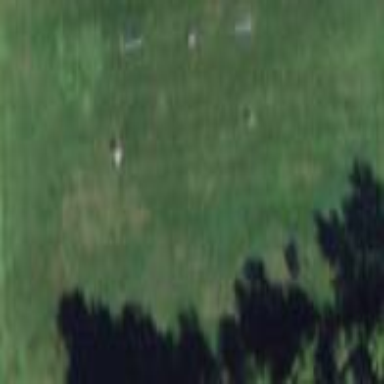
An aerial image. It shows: Soccer pitch for leisureland activities.